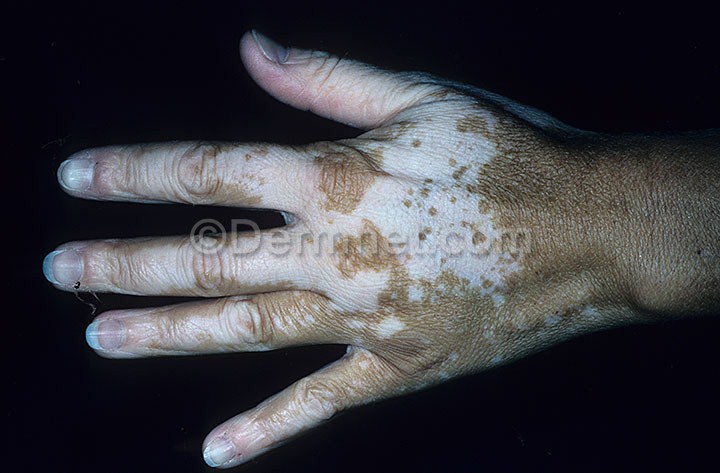
Disease: Light Diseases and Disorders of Pigmentation